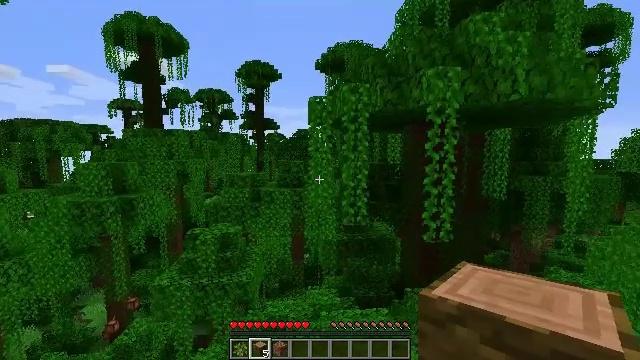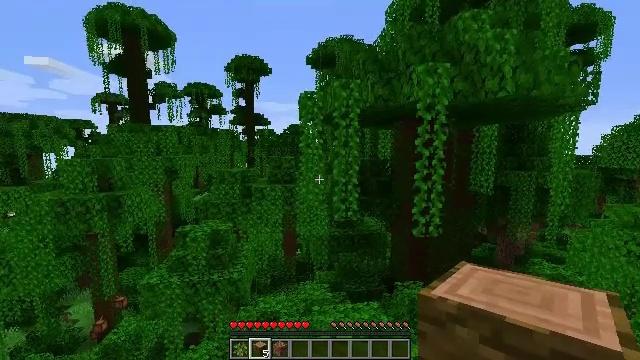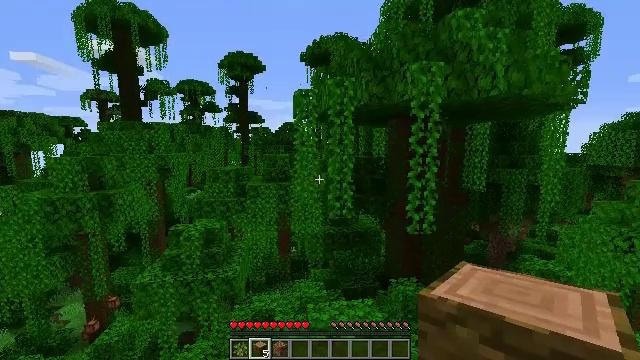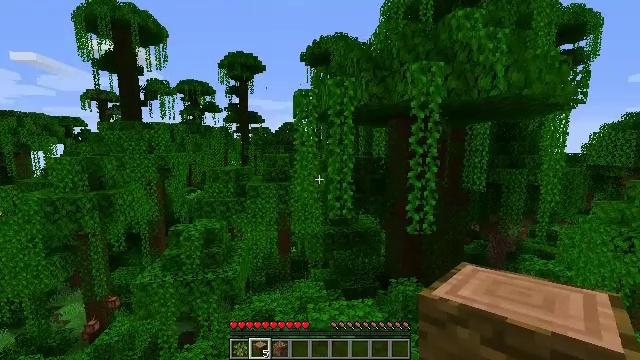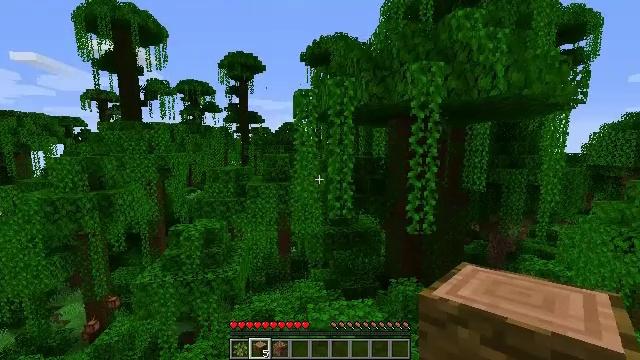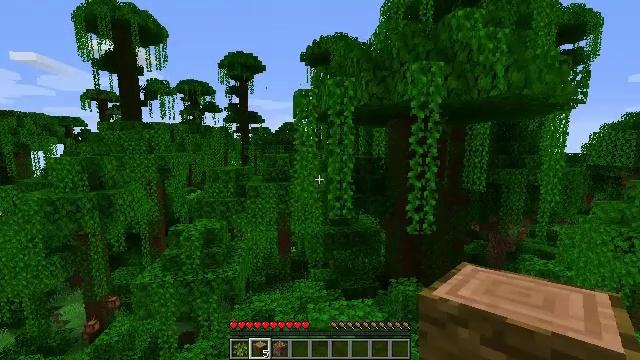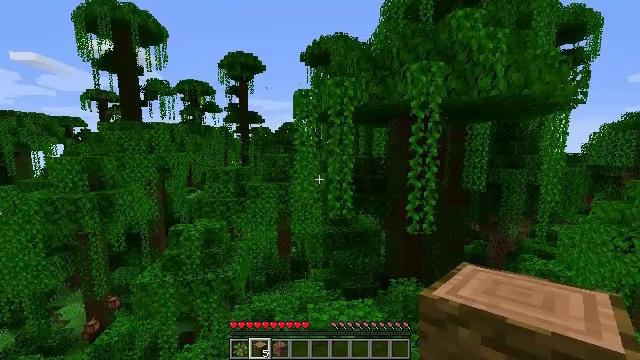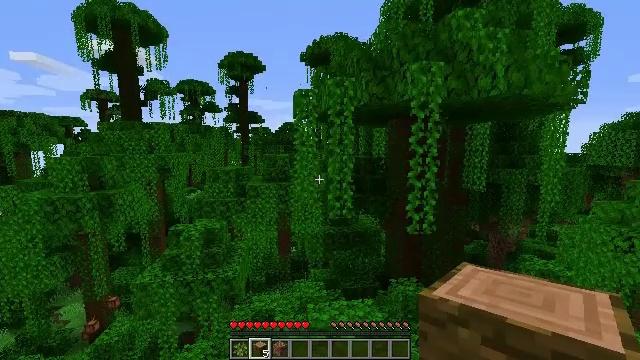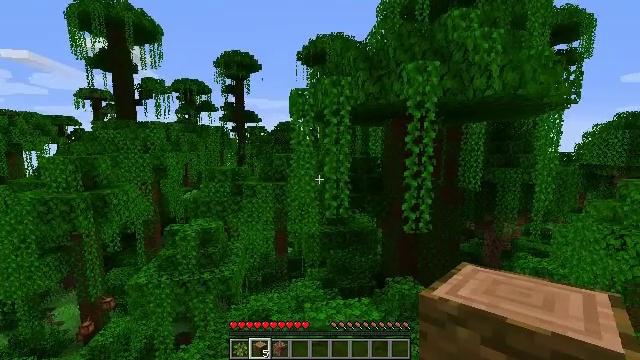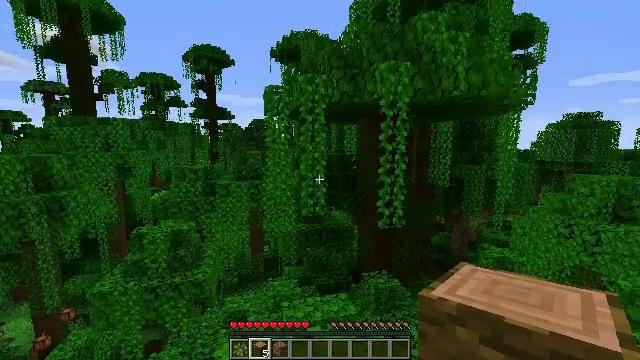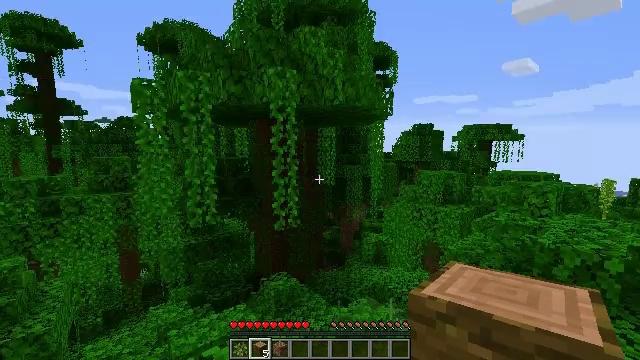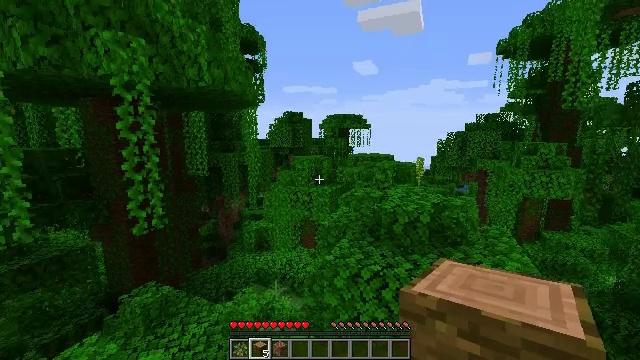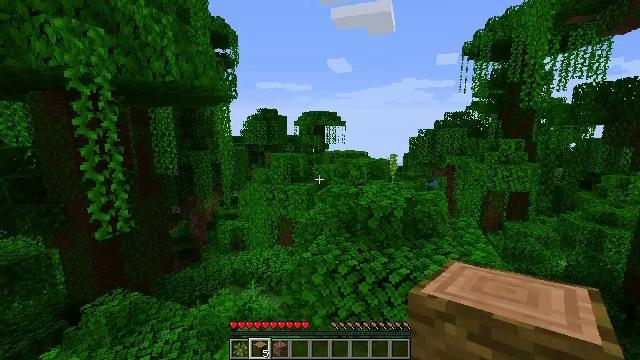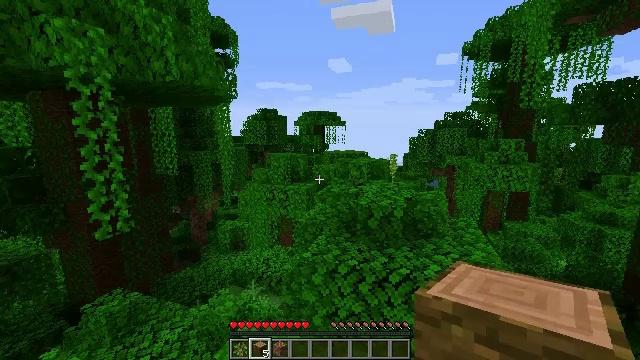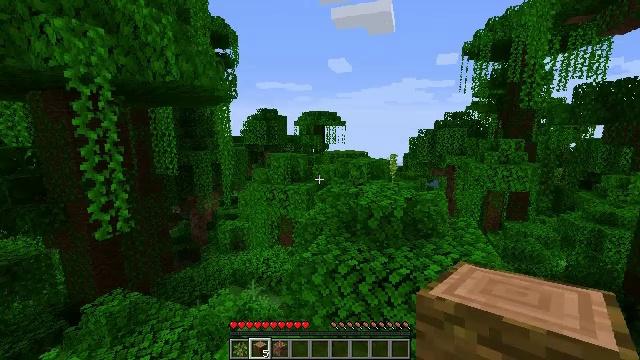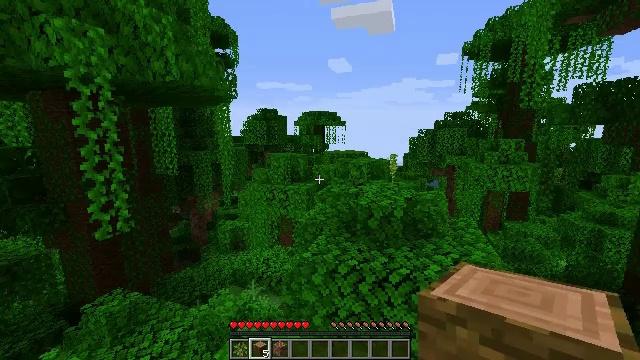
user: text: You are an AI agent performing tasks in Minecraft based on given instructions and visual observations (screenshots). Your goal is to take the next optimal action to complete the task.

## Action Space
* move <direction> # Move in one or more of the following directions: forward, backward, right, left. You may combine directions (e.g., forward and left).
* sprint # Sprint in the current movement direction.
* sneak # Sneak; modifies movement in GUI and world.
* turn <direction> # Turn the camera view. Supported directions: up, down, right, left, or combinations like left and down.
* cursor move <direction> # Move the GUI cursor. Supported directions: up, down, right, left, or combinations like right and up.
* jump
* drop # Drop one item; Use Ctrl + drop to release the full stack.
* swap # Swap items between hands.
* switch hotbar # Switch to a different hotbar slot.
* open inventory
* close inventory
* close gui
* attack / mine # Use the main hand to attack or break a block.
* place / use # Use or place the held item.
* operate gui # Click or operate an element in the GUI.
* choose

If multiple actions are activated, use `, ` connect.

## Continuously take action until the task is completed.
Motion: motion action
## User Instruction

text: Transform jungle logs into jungle planks in the crafting grid.
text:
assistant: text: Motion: turn right
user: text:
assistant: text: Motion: turn right
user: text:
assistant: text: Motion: no_op
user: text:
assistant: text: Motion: no_op
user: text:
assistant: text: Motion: no_op
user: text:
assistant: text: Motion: no_op
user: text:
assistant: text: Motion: no_op
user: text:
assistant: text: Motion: no_op
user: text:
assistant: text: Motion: turn right
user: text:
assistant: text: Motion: turn right
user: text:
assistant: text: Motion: turn right and down
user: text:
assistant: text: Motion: turn right
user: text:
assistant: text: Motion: no_op
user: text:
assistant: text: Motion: no_op
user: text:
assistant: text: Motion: no_op
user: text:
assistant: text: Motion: no_op
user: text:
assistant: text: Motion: no_op
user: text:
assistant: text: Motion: no_op
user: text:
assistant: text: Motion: no_op
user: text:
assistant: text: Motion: no_op
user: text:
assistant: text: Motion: no_op
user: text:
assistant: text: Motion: no_op
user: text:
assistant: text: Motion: move left
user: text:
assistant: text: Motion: move left
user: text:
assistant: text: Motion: move left
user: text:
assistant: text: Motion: move left
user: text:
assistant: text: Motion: move forward and move left
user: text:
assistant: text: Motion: move forward and move left
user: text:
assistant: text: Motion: move forward
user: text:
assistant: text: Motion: move forward